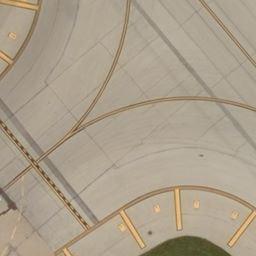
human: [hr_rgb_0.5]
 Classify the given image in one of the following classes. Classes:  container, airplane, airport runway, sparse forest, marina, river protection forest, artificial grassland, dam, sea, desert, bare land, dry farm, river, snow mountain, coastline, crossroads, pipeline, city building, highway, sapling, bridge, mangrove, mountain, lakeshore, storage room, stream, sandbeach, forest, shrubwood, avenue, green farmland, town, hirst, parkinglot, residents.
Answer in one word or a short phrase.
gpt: airport runway